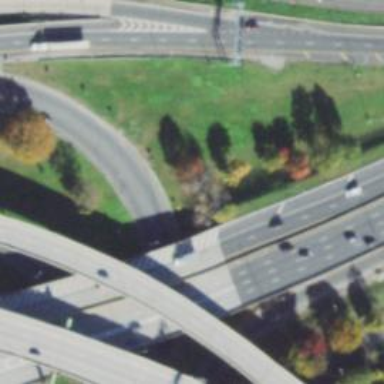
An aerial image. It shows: Asphalt motorway link.